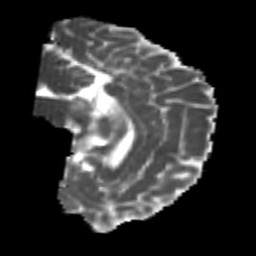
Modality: MD
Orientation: sagittal
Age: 22
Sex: male
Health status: healthy
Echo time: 0.074 s